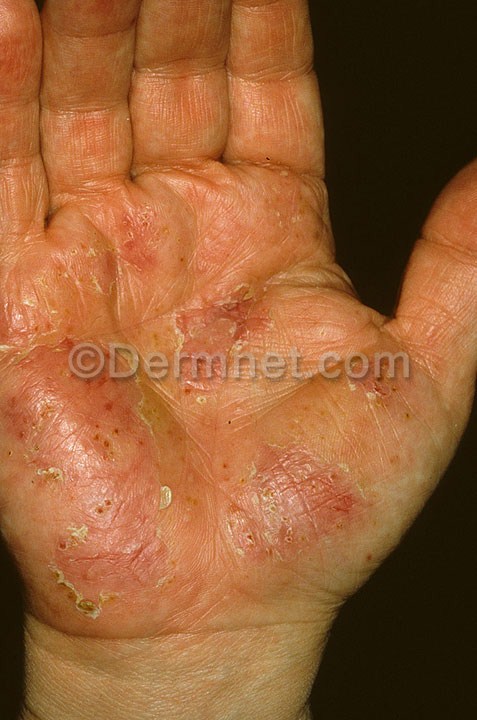
Disease: Eczema Photos